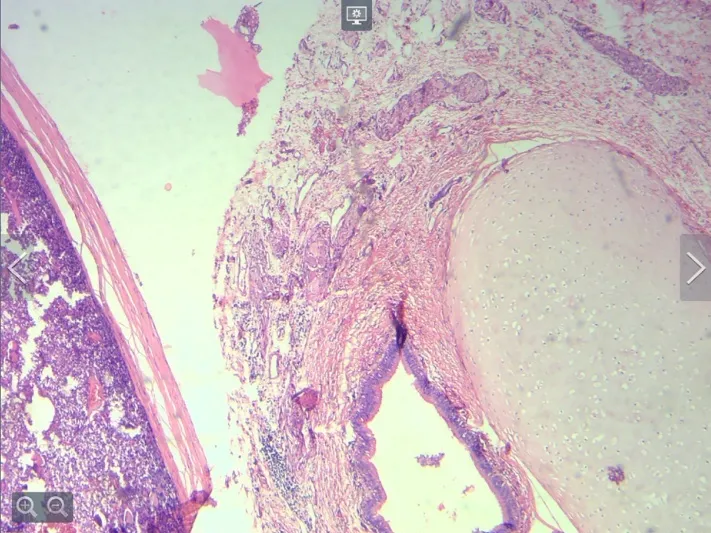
Mature teratoma adjacent to tumor.
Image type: pathology (h&e)